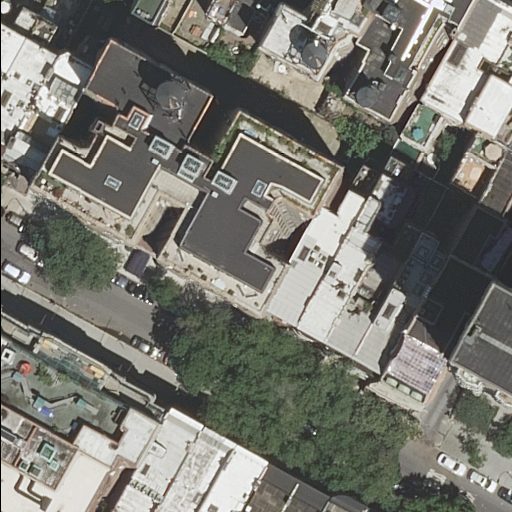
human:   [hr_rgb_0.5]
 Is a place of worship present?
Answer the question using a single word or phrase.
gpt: yes

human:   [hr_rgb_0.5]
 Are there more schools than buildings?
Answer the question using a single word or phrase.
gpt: no

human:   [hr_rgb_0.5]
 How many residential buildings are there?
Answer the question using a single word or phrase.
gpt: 25

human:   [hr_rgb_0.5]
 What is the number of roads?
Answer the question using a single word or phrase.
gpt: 1

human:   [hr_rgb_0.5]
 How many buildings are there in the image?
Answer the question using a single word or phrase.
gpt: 27

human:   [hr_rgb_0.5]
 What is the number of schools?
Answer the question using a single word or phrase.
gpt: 1

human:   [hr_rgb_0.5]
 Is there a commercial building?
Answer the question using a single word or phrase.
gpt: no

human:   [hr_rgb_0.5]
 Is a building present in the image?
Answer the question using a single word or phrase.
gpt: yes

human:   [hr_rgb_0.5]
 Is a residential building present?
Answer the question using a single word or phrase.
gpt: yes

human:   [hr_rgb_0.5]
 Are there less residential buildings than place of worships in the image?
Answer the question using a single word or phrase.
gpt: no

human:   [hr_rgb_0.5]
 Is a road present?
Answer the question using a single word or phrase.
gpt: yes

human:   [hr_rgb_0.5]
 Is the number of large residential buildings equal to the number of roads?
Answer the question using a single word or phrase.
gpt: yes

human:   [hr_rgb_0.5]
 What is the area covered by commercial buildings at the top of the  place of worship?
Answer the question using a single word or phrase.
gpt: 0m2

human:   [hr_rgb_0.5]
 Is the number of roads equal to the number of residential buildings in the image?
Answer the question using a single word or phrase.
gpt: no

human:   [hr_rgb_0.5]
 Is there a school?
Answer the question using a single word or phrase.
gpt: yes

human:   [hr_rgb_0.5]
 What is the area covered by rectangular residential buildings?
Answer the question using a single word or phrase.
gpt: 1395m2

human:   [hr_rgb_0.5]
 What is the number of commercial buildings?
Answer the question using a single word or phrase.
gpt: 0

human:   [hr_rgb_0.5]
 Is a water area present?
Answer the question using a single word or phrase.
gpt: no

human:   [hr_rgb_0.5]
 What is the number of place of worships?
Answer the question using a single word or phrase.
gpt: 1

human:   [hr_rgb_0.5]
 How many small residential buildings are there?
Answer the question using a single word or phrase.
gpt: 9

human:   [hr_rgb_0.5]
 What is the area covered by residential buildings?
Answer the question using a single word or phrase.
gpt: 4935m2

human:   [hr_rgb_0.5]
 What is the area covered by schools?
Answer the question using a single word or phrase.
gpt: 0m2

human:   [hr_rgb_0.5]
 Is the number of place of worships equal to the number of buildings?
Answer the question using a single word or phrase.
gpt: no

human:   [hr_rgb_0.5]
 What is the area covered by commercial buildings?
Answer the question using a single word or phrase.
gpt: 0m2

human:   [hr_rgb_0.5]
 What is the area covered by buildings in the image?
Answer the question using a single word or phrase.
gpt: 5860m2

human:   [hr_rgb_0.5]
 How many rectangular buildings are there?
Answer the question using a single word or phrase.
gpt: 17

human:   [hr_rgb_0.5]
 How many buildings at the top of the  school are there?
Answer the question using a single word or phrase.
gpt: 11

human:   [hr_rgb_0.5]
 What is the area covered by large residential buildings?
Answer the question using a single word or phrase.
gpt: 1526m2

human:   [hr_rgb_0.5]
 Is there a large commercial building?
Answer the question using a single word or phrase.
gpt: no

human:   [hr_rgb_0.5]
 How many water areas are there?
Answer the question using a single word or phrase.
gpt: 0

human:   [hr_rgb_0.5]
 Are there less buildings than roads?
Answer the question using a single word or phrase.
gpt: no

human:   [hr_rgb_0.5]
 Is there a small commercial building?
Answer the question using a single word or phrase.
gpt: no

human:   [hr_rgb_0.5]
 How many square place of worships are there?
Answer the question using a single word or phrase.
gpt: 0

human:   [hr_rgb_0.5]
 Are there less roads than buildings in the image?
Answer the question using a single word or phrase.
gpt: yes

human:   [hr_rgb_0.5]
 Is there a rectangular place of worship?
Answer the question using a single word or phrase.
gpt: yes

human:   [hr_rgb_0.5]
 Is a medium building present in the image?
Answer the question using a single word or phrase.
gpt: yes

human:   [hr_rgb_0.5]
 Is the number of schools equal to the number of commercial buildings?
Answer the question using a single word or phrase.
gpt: no

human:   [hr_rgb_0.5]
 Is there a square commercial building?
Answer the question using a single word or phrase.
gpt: no

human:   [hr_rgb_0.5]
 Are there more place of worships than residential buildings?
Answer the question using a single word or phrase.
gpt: no

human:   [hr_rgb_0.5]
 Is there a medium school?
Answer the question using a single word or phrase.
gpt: no

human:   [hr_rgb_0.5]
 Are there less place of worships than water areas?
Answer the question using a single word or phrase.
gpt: no

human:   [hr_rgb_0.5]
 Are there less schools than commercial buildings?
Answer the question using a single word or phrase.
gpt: no

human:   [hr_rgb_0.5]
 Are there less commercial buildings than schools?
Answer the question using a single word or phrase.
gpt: yes

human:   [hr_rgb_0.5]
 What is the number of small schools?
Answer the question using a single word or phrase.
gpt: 1

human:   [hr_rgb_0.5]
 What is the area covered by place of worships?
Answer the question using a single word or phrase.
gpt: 924m2

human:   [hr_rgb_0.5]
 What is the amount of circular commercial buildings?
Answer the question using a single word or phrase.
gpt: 0

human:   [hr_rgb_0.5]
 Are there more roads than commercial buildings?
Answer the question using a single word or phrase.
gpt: yes

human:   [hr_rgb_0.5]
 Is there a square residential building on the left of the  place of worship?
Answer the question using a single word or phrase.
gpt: no

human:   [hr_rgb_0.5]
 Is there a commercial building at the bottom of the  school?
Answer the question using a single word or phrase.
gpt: no

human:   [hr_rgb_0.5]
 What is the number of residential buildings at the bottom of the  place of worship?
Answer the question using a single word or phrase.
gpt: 6

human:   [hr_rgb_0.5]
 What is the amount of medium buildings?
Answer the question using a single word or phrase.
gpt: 15

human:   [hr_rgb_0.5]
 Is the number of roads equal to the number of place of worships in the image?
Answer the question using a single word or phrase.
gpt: yes

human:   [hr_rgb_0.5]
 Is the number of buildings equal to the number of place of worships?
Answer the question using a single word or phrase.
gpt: no

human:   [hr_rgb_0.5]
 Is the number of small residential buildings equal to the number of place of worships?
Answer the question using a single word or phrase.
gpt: no

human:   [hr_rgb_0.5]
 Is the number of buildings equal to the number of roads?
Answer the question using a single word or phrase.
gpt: no

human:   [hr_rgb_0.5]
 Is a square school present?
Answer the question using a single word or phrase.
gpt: no

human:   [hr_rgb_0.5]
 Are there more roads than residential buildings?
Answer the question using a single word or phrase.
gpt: no

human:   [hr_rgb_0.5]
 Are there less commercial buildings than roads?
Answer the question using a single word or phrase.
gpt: yes

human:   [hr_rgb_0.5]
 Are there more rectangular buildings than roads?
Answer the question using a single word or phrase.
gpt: yes

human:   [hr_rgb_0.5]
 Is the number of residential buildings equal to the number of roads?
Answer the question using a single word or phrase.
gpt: no

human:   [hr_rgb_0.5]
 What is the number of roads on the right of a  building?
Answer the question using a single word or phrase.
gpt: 0

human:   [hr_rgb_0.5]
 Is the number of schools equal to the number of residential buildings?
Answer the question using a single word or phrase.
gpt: no

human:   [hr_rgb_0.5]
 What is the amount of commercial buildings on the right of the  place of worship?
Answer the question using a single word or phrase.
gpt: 0

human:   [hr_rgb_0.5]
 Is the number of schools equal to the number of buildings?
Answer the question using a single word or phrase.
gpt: no